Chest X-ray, PA view. Patient: 16 years old, sex M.
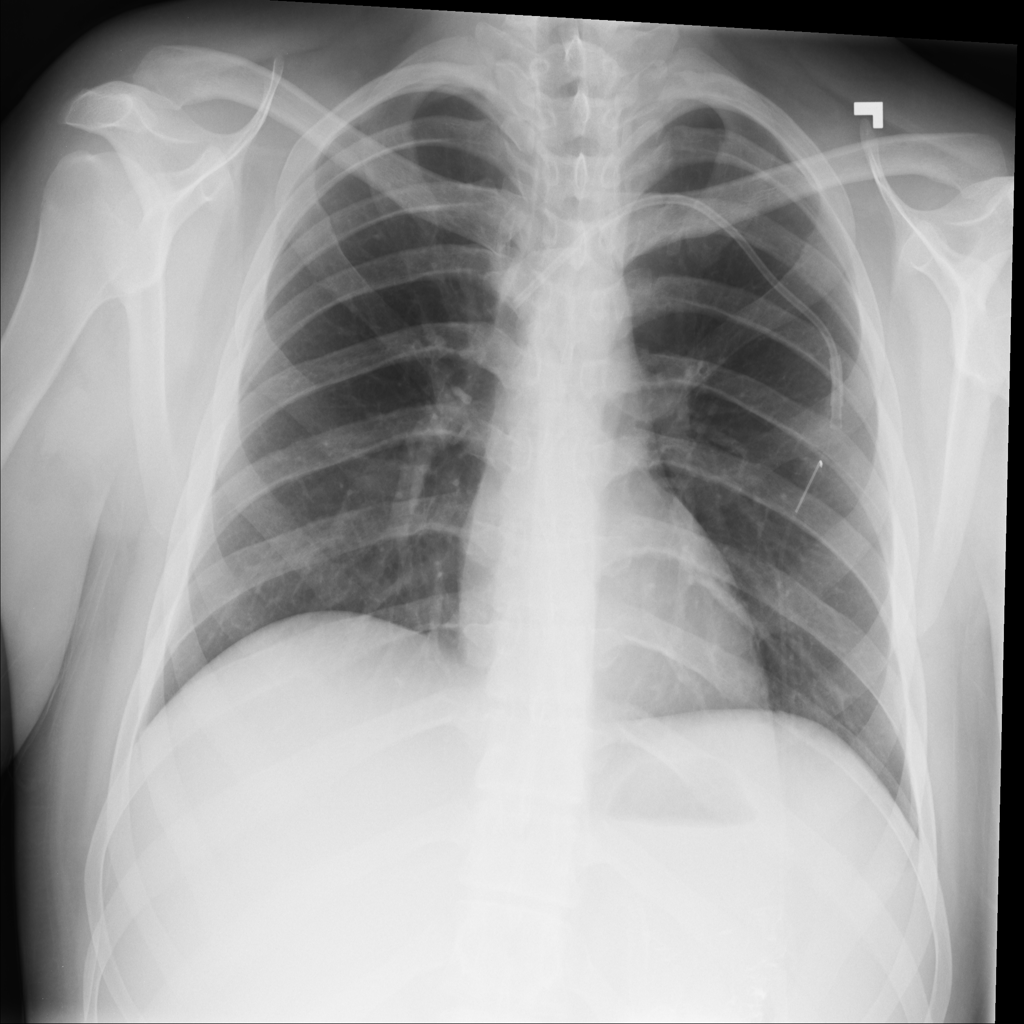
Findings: No Finding